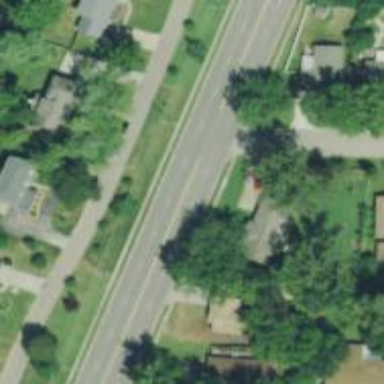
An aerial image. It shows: Secondary road.